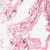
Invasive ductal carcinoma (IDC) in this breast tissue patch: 0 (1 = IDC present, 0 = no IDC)